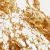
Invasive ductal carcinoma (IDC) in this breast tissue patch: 0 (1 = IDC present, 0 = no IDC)